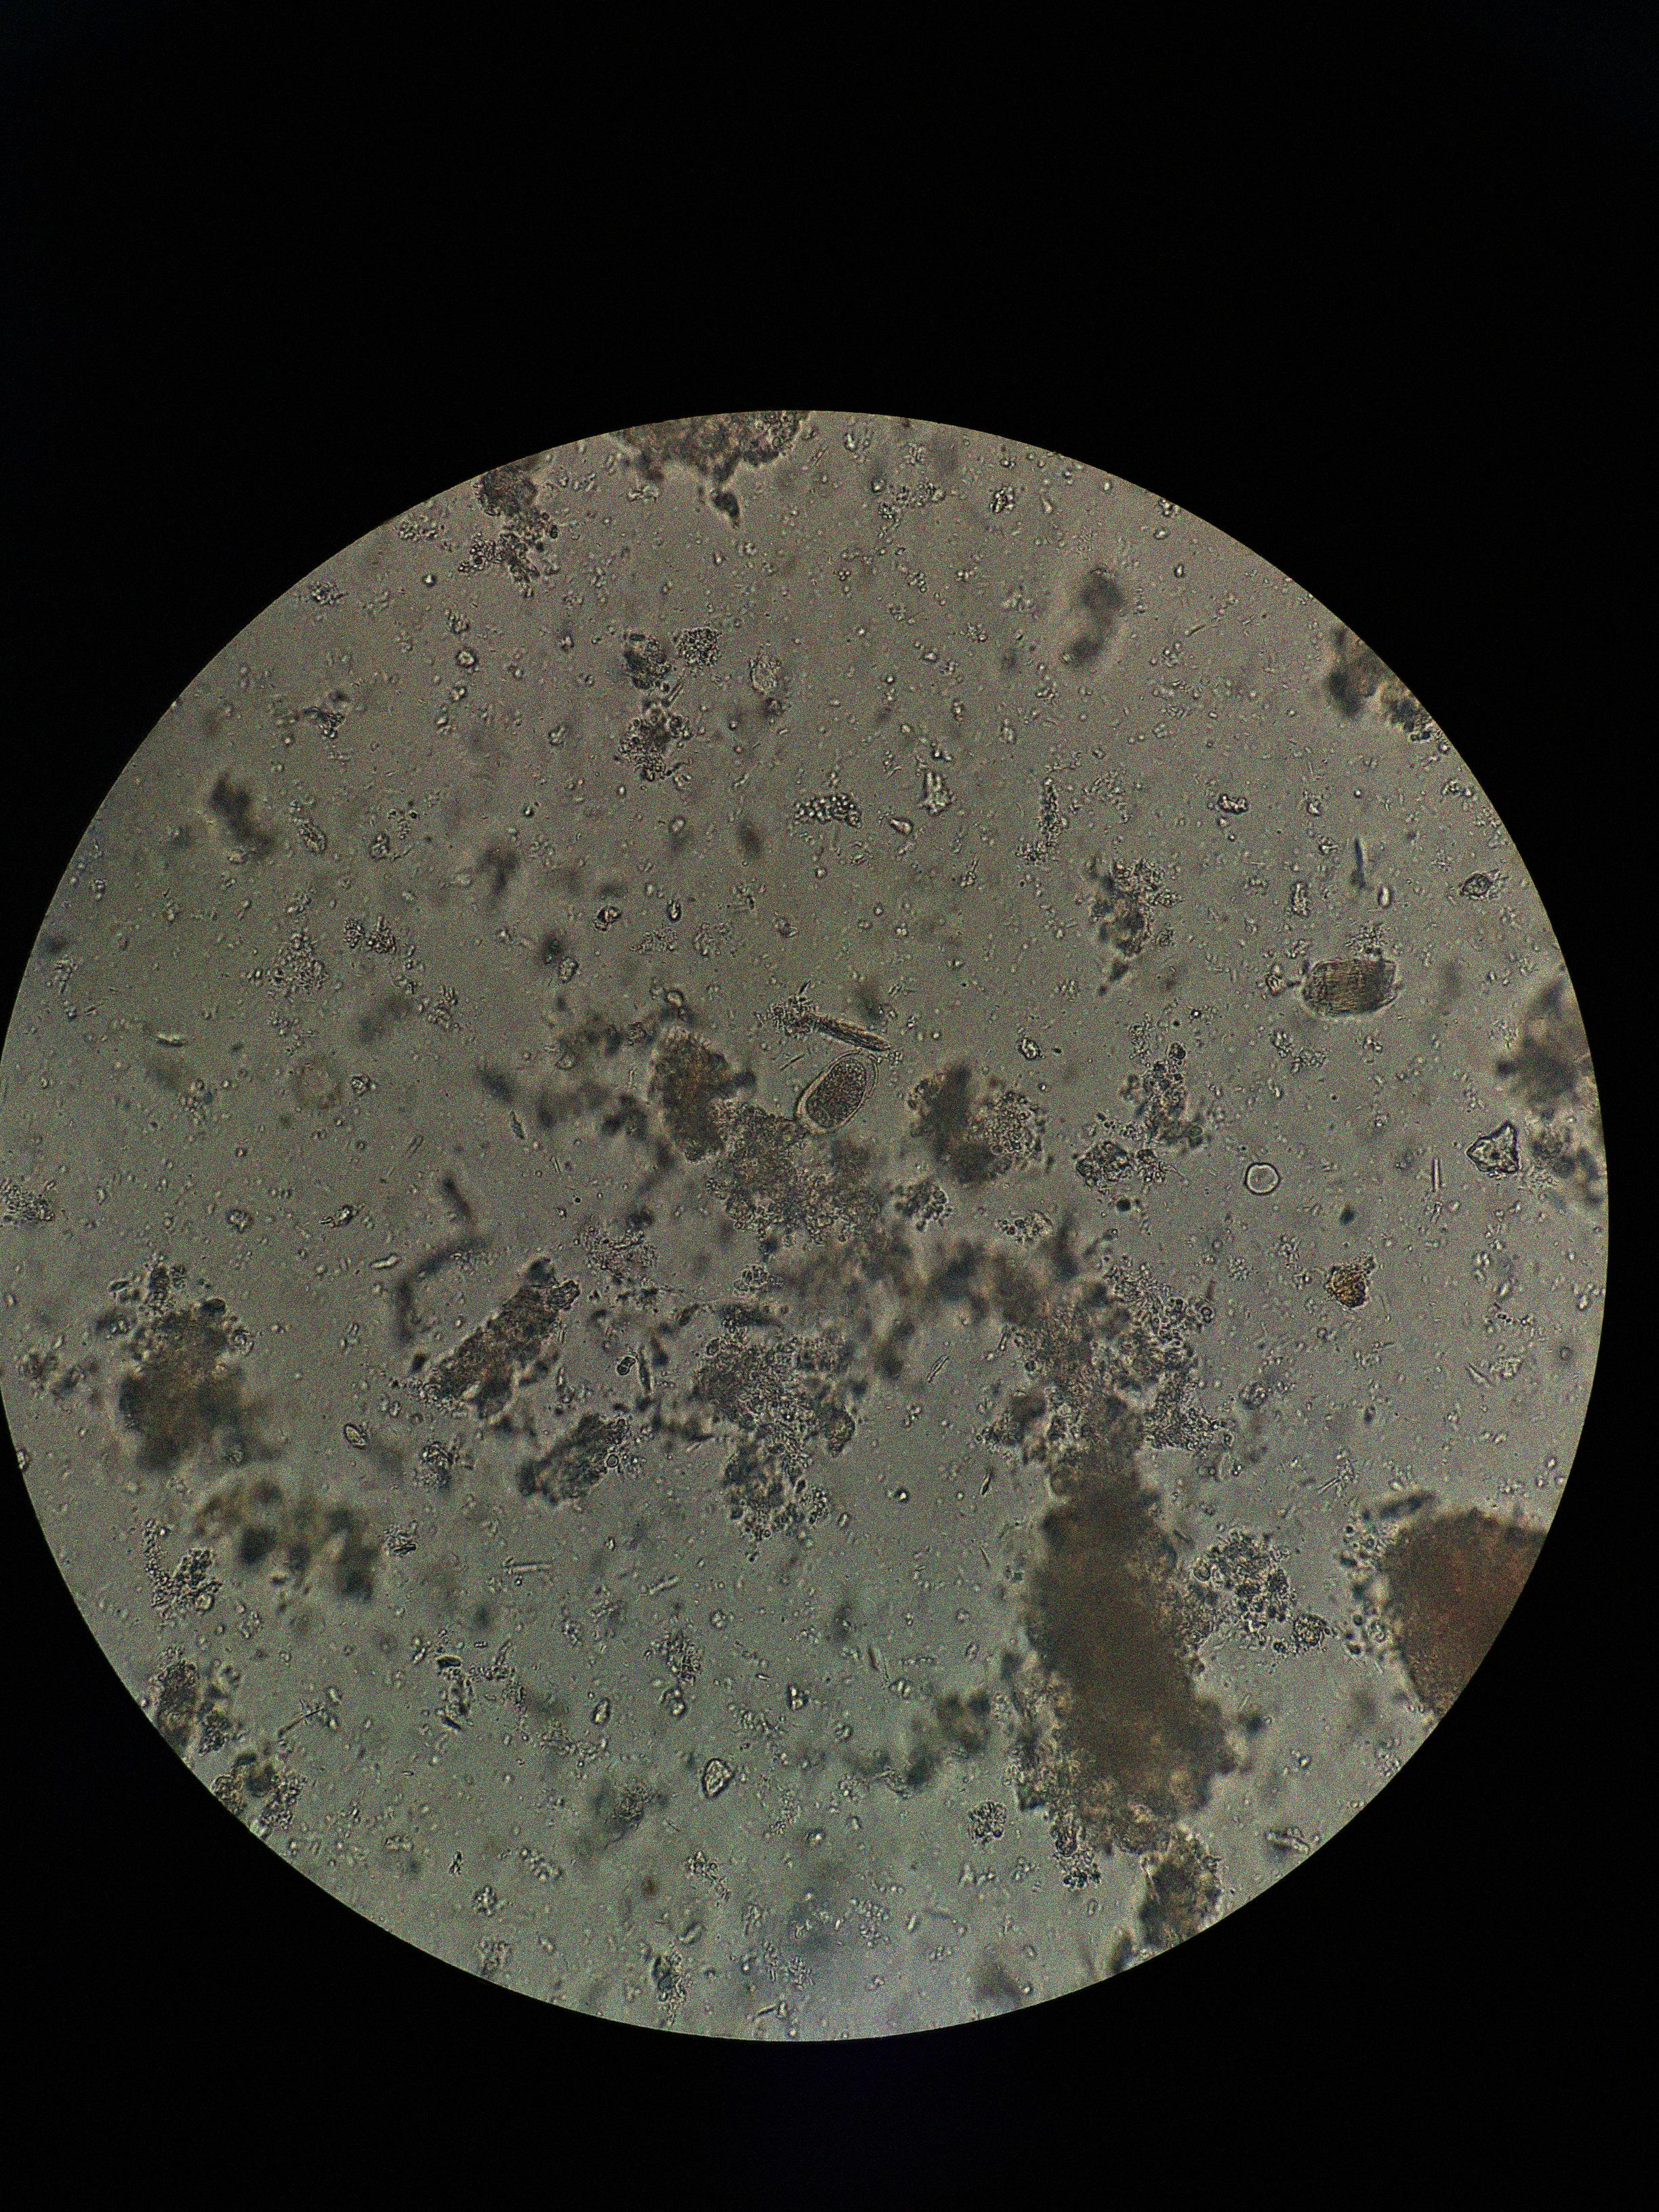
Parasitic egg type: Capillaria philippinensis